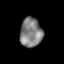
Tissue: lung
Cell type: Epithelial cells
Senescence score: 0.2273
Nuclear area (px): 632
Mean DAPI intensity: 127.399